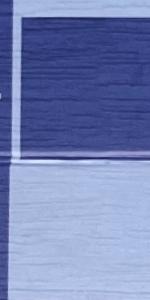
Label: Empty